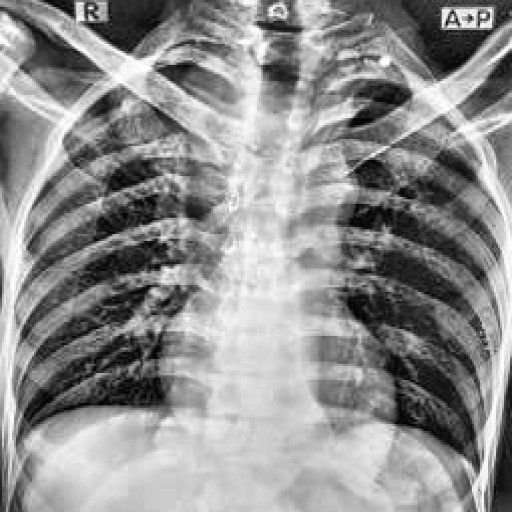
Finding: TUBERCULOSIS